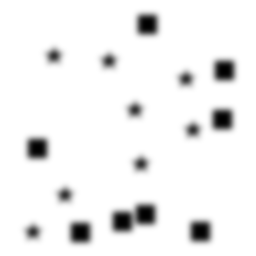
Squares: 8
Triangles: 0
Stars: 8
Total shapes: 16